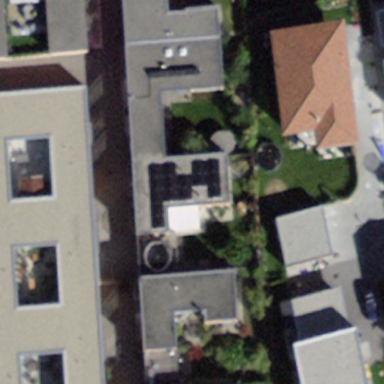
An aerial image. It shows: Simple house.